Interaction volume radius: 10 \u00c5
Interaction volume height: 10 \u00c5
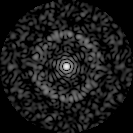
Disorder parameter: 0.8343